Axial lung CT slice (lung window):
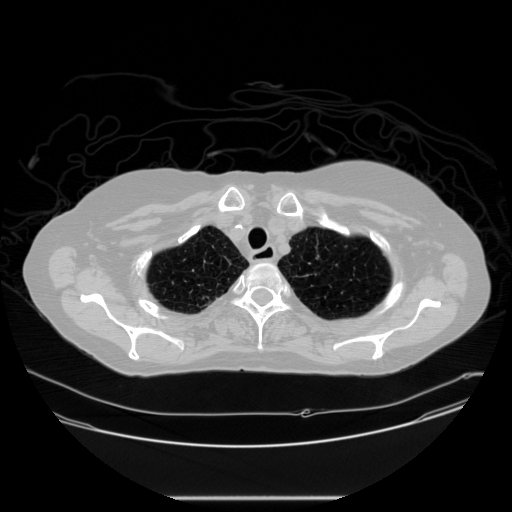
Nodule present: no